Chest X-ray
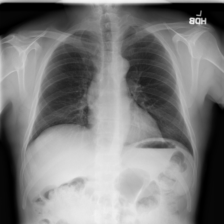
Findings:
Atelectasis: negative
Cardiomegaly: negative
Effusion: negative
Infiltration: negative
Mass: negative
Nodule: negative
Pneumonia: negative
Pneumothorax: negative
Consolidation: negative
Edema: negative
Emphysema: negative
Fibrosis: negative
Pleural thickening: negative
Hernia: negative